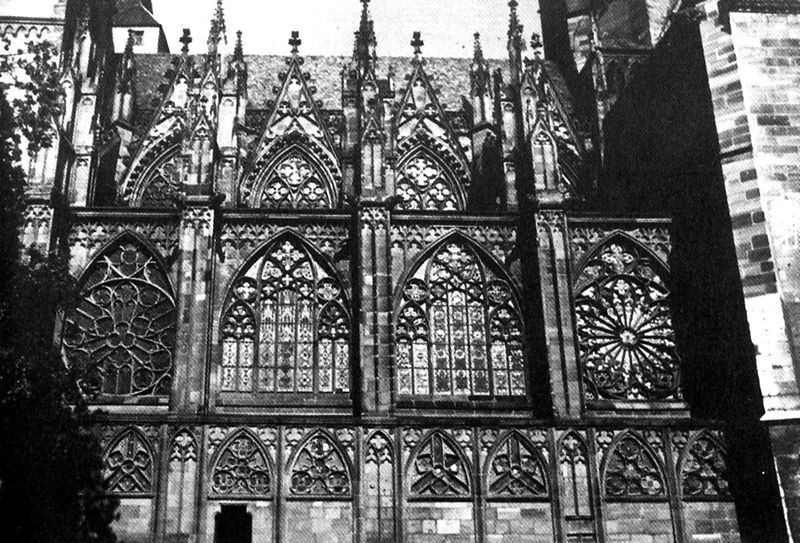
Titel: Oppenheim am Rhein, Katharinenkirche
Standort: Oppenheim (EU - D - RP)
Schlagwörter: fenster, glas, dach, ornament, wand, stein, kirche, gotik, bogen, fassade, giebel, pilaster, spitz, kirch, kathedrale, glasfenster, gotisch, rosette, seitenschiff, spitzbogen, spitzbögen, gothisch, strebe, masswerk, basilika, aufriss, gliederung, fialen, strebewerk, spitzbogenfenster, wimperg, fiale, stine